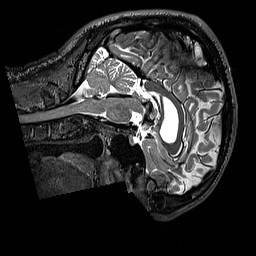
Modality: T2w
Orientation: sagittal
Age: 34
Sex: male
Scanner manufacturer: siemens
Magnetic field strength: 3 T
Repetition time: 3.2 s
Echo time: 0.408 s